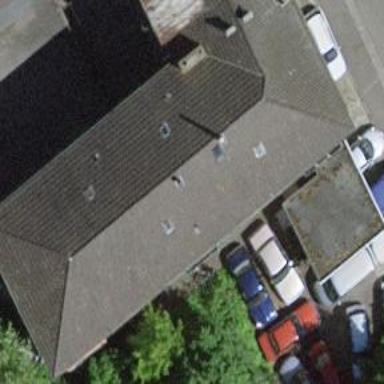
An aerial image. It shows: Building that houses car shop.